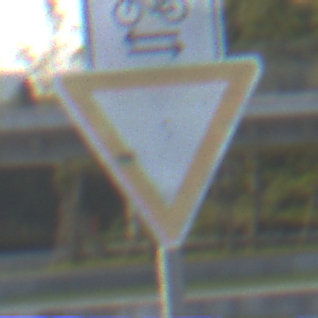
Verkehrszeichen: VorfahrtGewaehren
Zusatzzeichen oben: RichtungsangabeDurchPfeile9
Umgebung: Outdoor, Urban
Tageszeit: SunriseSunset
Wetter: Clear
Licht: Natural
Jahreszeit: NotSpecified
Kontrast: MediumContrast